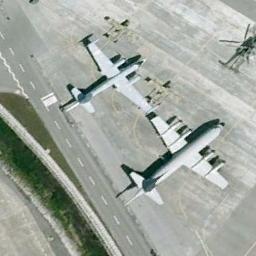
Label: airplane